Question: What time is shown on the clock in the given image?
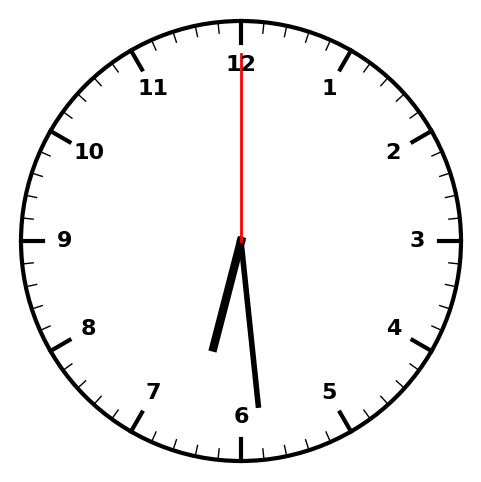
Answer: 06:29:00